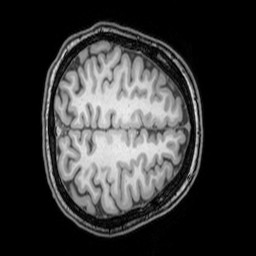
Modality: T1w
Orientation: axial
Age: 24
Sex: female
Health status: healthy
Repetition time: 0.081 s
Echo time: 0.037 s